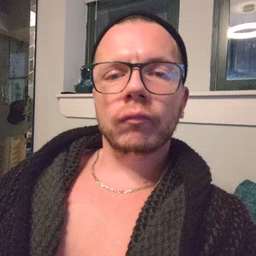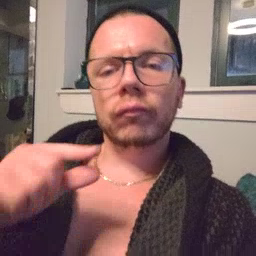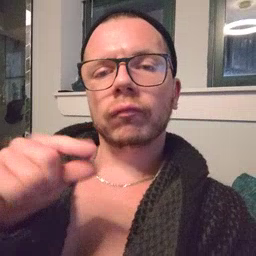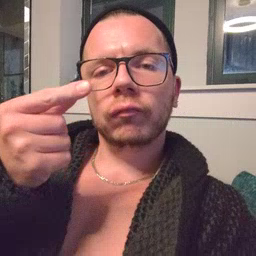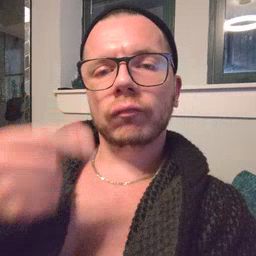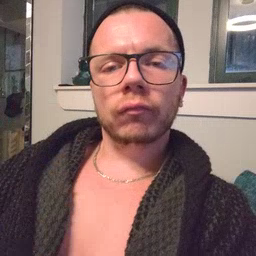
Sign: green